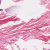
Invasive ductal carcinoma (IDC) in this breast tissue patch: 0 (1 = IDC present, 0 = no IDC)